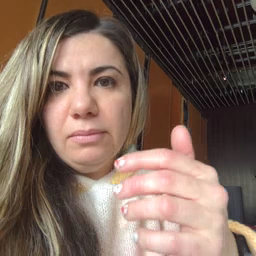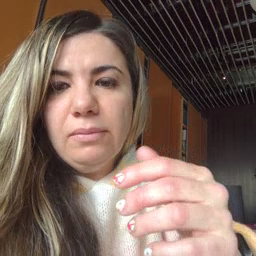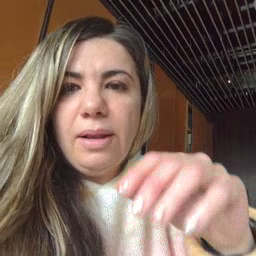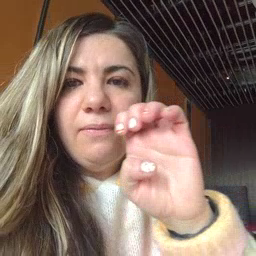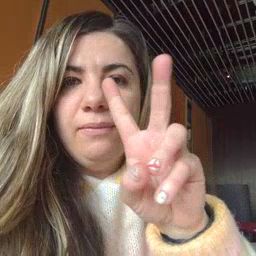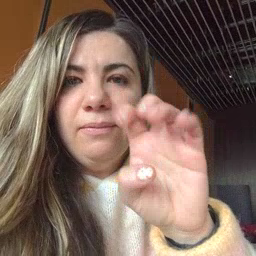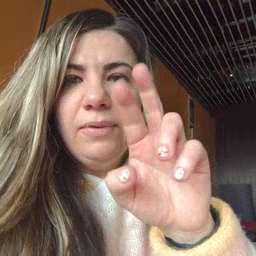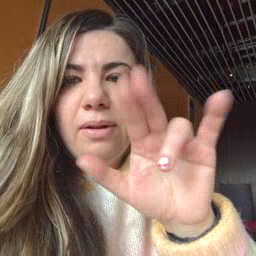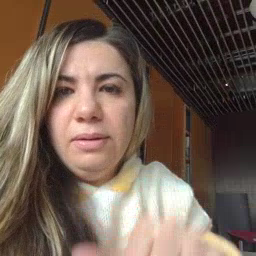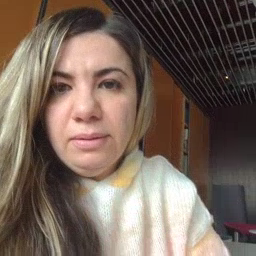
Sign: every